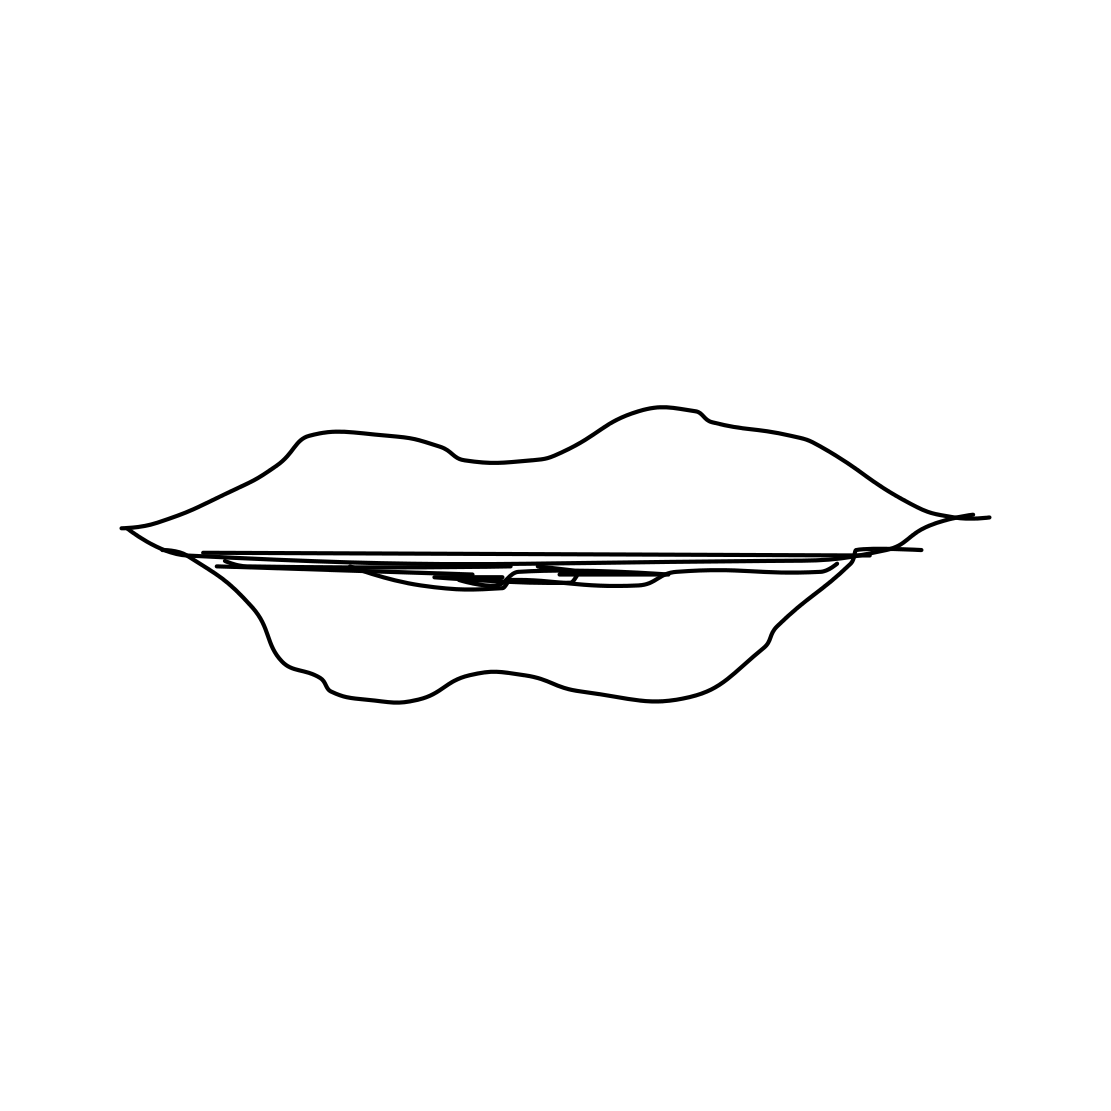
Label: mouth